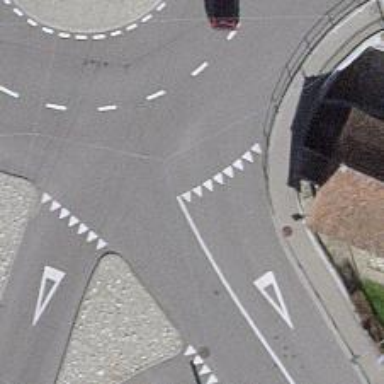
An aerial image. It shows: Road with "give way" sign.